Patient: sex M, age 48
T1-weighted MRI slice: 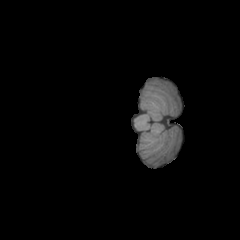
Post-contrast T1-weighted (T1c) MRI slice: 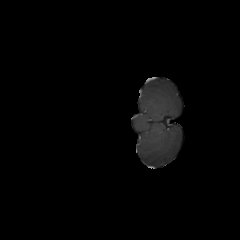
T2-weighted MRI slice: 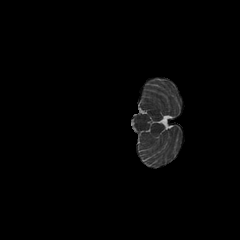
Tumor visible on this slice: no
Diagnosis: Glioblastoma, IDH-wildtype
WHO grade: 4